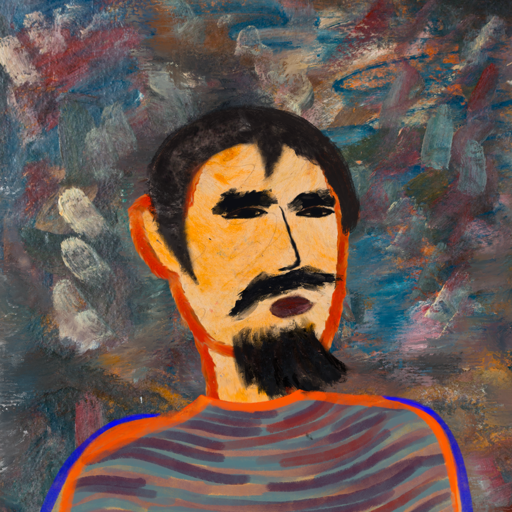
Background: Boggyland, Head And Neck Side: Experience, Face Side: Mosgoul, Bust: Experience, Hair Side: Roy_Bahadur, Head Accessory: Blank, Second Necklace: Blank, Necklace: Blank, Baby: Blank